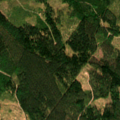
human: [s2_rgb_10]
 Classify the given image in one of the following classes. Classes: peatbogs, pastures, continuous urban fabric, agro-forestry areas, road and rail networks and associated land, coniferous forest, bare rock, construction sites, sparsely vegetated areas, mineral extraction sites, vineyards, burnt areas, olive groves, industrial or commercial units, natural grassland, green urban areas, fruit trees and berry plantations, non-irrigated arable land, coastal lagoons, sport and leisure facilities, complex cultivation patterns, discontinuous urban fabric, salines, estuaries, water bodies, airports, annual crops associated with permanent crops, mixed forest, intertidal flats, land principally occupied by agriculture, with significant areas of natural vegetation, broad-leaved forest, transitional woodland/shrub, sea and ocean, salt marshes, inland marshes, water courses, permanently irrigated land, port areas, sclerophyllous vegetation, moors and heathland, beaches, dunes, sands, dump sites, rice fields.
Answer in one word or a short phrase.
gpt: coniferous forest, transitional woodland/shrub